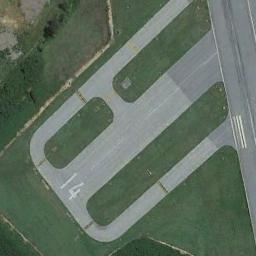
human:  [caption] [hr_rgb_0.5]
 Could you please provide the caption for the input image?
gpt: The runway is on the grass next to the trees .

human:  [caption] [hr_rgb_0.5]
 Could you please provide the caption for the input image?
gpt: Next to the curved runway is a large green lawn  One side of the curved runway is connected to another straight runway  The runway has a white '14' sign .

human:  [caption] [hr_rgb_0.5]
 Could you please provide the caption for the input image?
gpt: The runway goes through the lawn and the designation marking is 14 .

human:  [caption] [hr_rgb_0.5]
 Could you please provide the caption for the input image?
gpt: The runway is surrounded by grass .

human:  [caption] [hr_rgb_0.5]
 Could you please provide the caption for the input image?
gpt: There are some green lawns beside the runway .